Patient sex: M
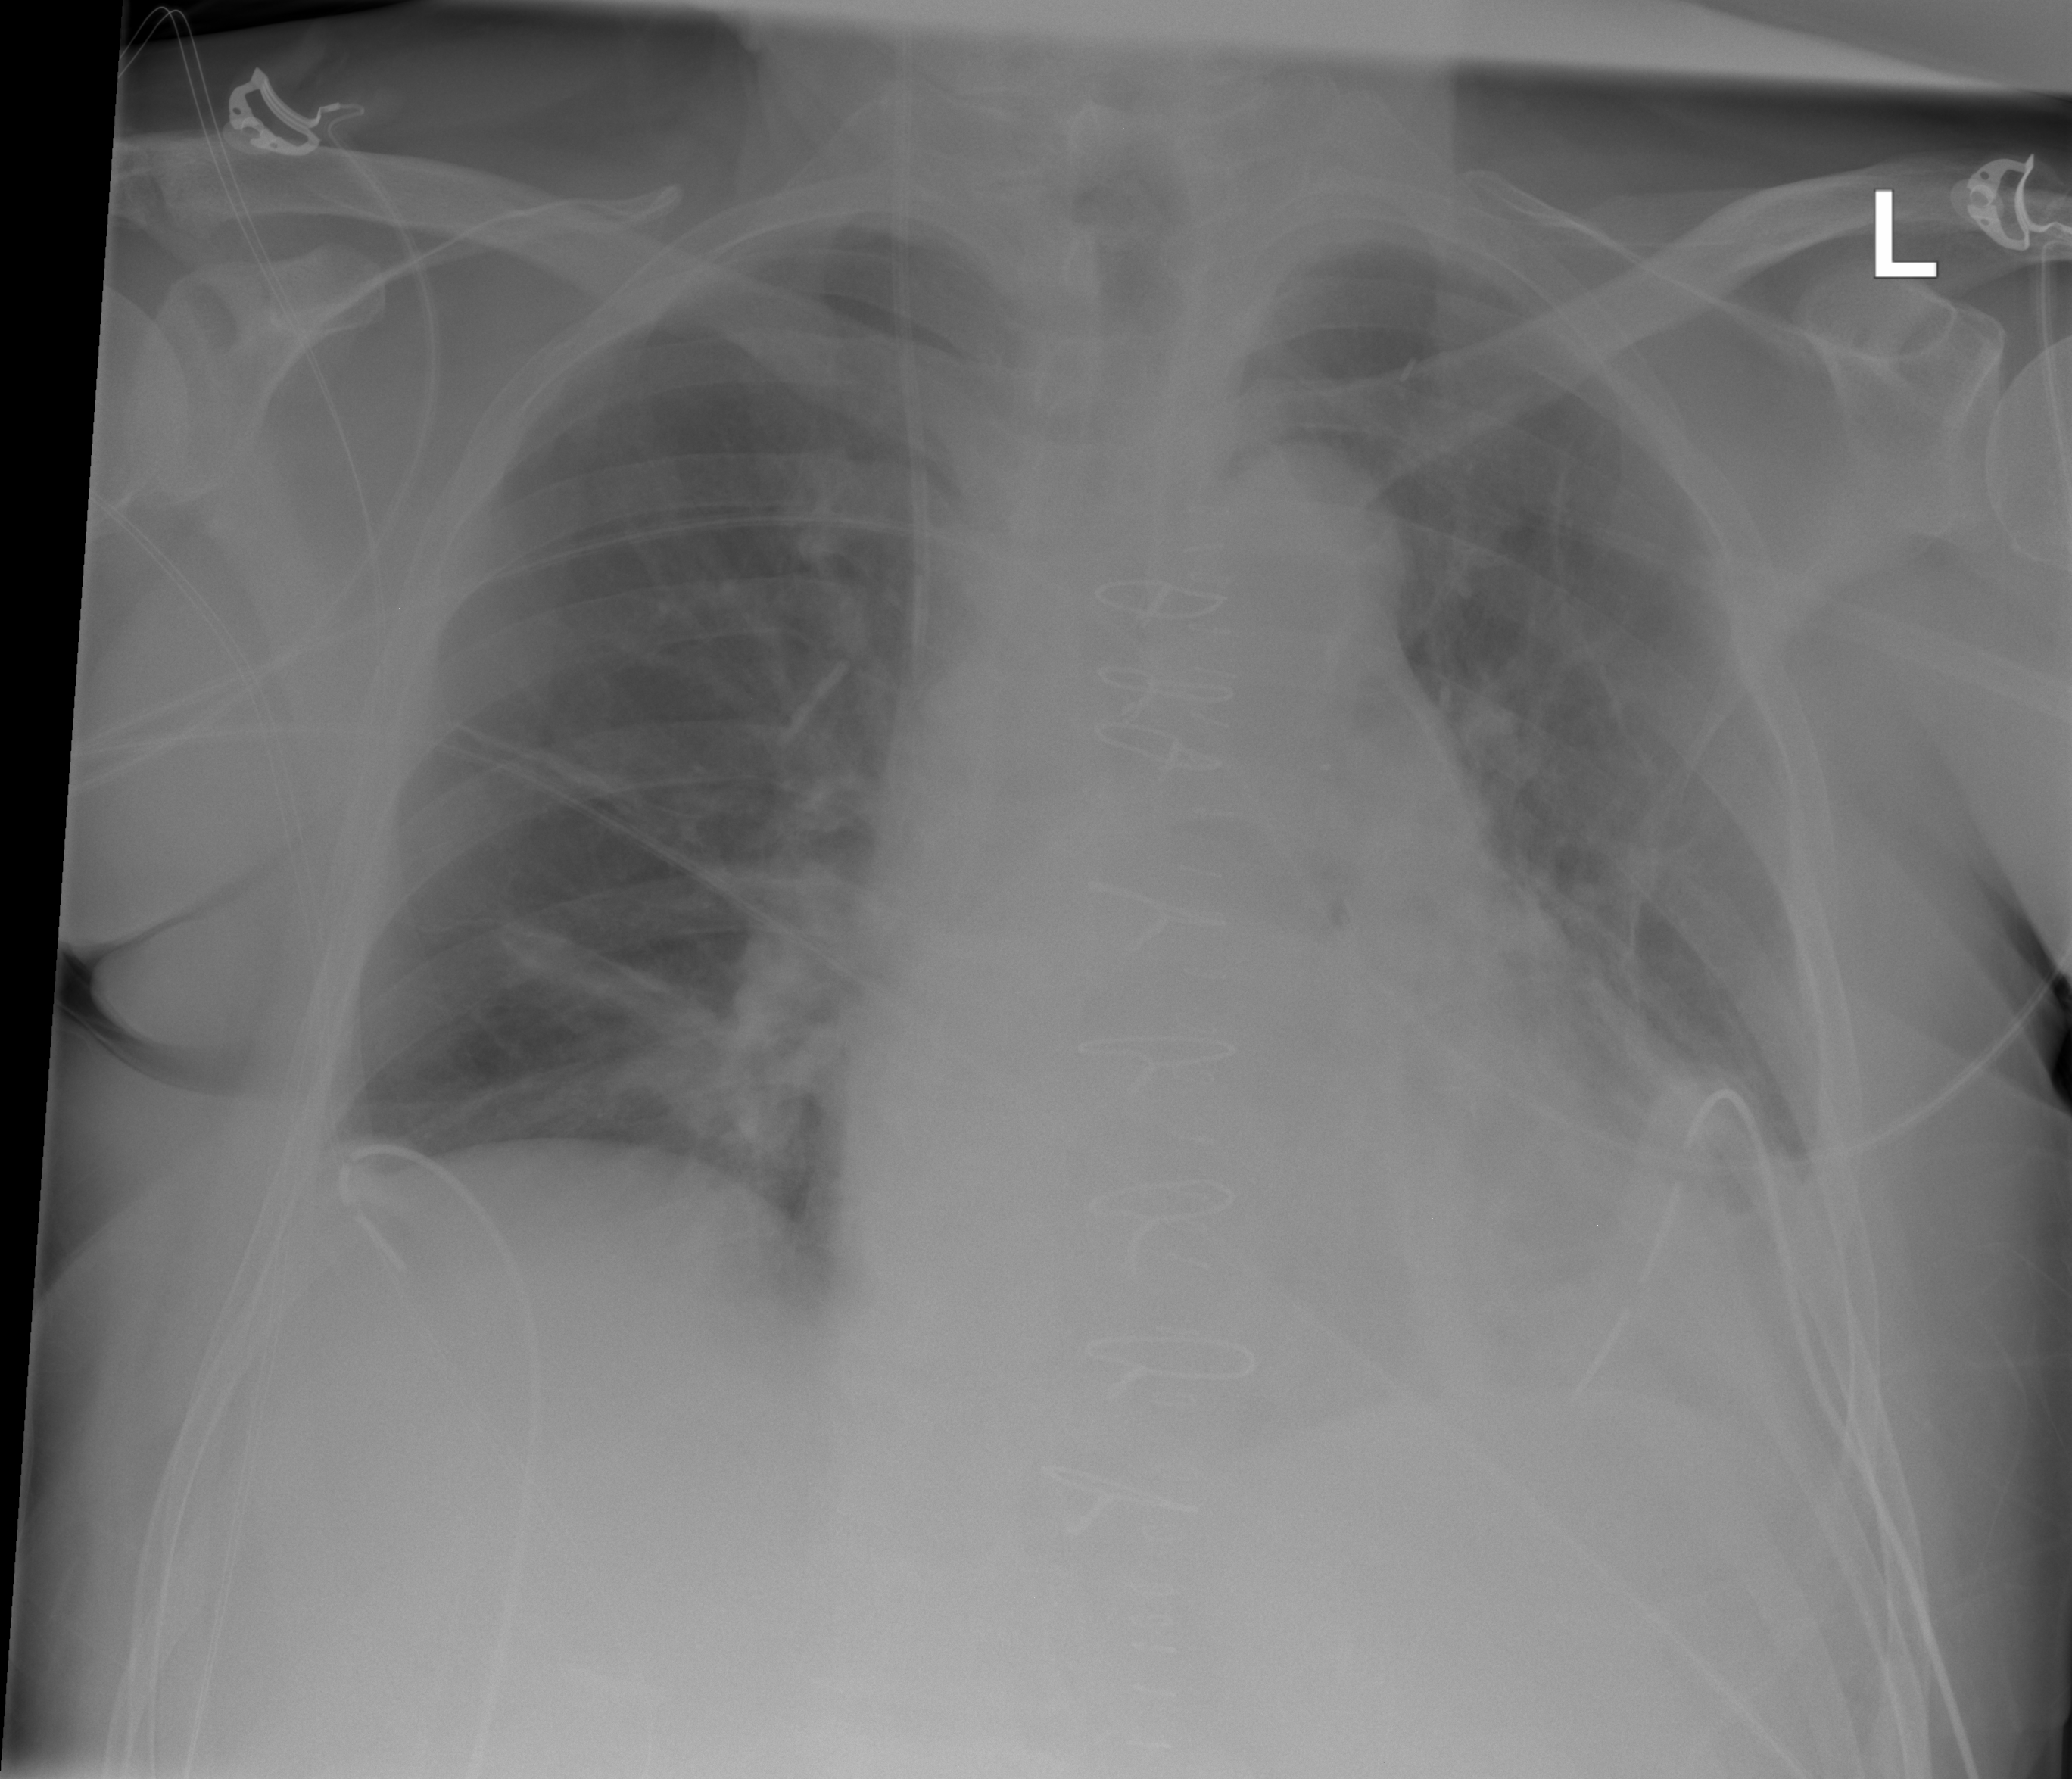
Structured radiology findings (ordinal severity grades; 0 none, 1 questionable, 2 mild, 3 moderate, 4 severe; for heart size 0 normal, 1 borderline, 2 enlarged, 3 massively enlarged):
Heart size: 0
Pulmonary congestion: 0
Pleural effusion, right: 2
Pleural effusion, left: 2
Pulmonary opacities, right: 2
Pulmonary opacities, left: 2
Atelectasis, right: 2
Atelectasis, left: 2